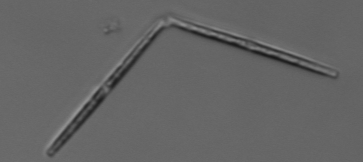
Label: Thalassionema